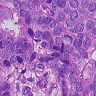
Metastatic tissue present: yes